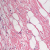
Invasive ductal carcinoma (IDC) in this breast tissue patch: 0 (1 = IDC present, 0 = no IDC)